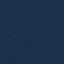
Land use / land cover class: SeaLake